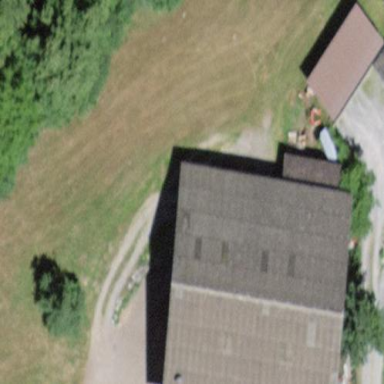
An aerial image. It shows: Barn.